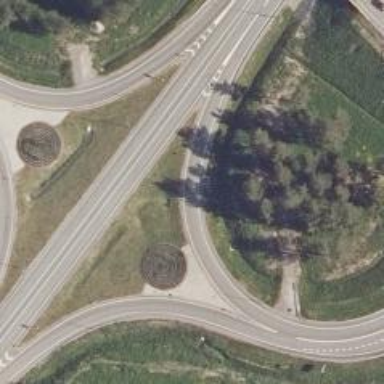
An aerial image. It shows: Trunk link highway.